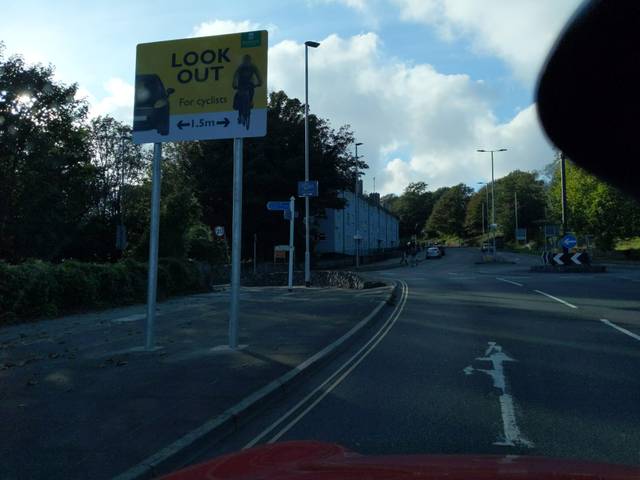
Region: United Kingdom
Coordinates: 50.37, -4.165